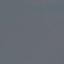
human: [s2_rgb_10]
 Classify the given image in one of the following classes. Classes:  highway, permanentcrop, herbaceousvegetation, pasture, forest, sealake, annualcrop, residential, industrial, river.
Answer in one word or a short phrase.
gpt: SeaLake